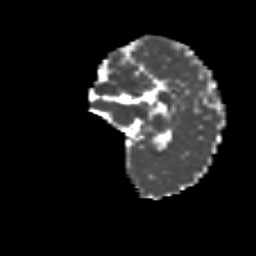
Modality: MD
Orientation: sagittal
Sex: female
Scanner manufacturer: siemens
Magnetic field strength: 3 T
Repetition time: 5 s
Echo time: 0.071 s